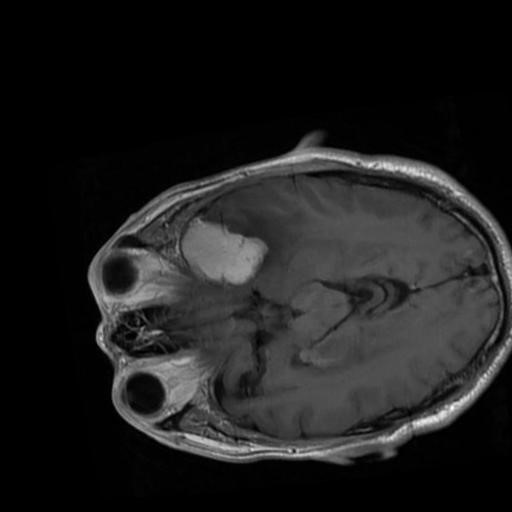
Label: brain_menin